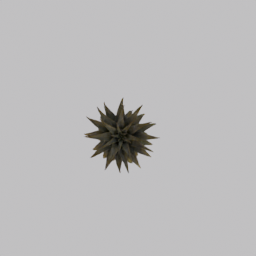
Label: nature